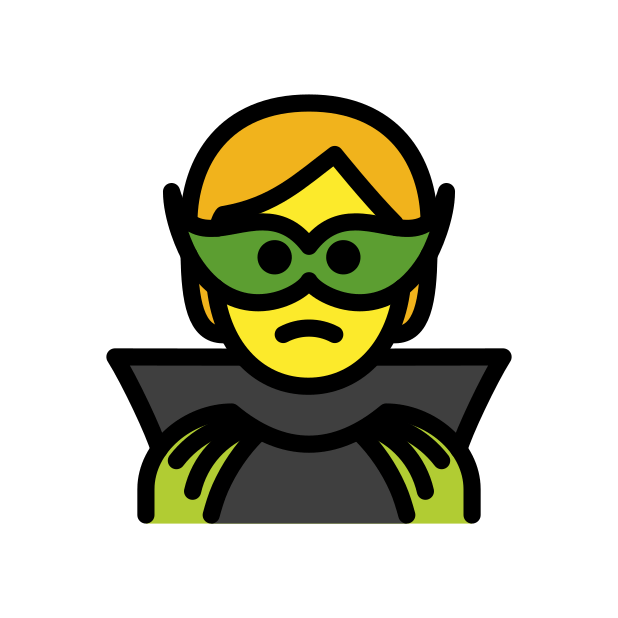
Emoji: 🦹
Name: supervillain
Unicode: 0x1f9b9